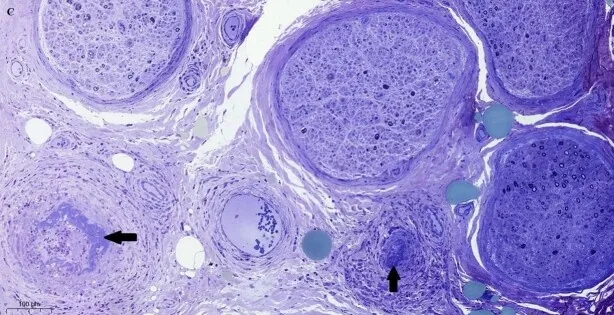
Photomicrograph of the sural nerve. Semi-thin transverse section with asymmetrical loss of nerve fibers between nerve fascicles and fibrinoid necrosis (arrows) - (Toluidine blue). Bar of 100 micra.
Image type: pathology (h&e)